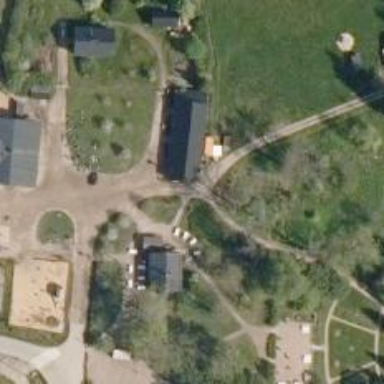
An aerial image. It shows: Driveway classified as service road. It is designated for nordic skiing.